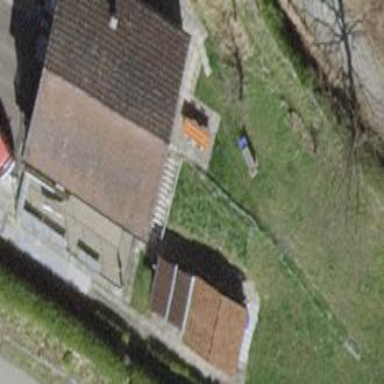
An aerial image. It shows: Building with tiled roof.